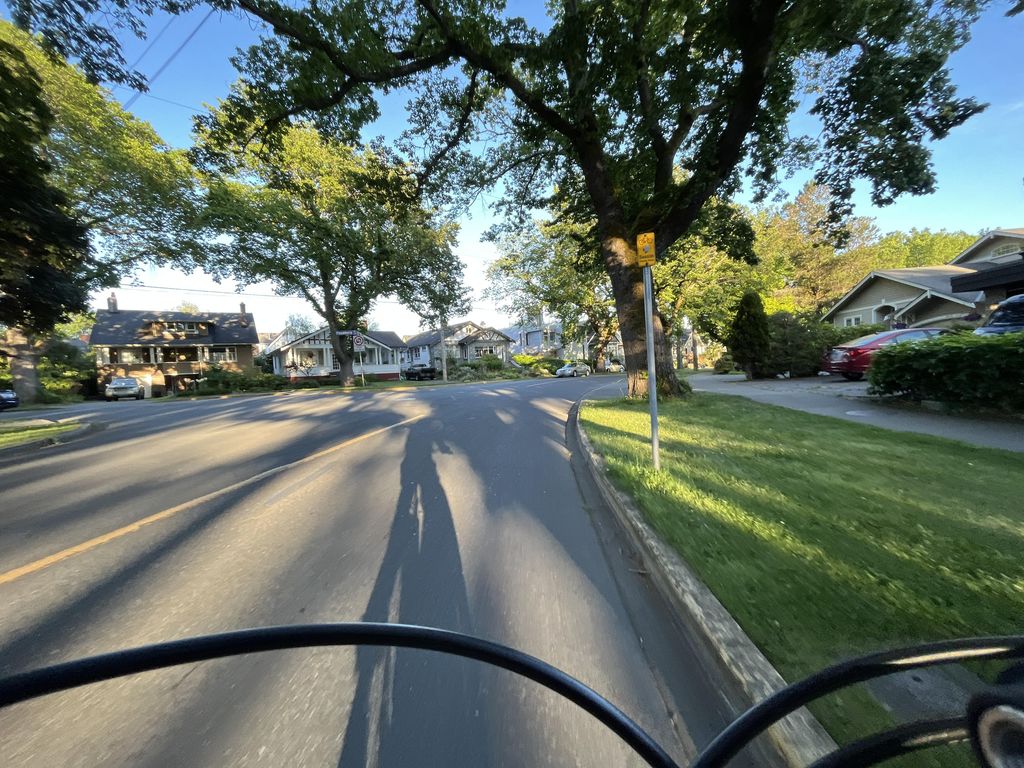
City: victoria